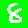
Digit: 8